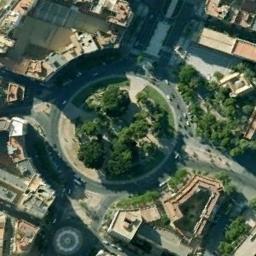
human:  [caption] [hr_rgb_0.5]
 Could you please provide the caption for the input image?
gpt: There are many buildings and trees around the roundabout .

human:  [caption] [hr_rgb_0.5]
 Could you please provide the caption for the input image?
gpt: The roundabout is next to buildings and trees .

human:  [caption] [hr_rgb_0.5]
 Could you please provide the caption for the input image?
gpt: The roundabout with four exits and entrances is in the commercial area and lots of cars are driving on the roundabout .

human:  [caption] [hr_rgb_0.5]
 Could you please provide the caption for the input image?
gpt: There are many bifurcation roads with many moving and waiting vehicles, And many neatly arranged tall buildings and some trees around the roundabout .

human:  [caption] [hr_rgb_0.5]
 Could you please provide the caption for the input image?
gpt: There are many buildings and some green trees around the roundabout .